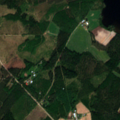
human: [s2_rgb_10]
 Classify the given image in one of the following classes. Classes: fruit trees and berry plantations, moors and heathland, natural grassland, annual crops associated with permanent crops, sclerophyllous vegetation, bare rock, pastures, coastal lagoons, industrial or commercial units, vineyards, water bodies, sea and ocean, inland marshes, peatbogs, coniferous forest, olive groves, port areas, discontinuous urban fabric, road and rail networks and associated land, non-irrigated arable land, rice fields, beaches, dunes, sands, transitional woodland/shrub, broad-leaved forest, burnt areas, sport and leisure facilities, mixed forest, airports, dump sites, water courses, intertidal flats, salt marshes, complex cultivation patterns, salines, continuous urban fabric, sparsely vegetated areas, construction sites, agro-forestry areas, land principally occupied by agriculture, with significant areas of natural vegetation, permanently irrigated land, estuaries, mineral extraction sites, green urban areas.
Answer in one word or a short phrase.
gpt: land principally occupied by agriculture, with significant areas of natural vegetation, coniferous forest, mixed forest, transitional woodland/shrub, water bodies